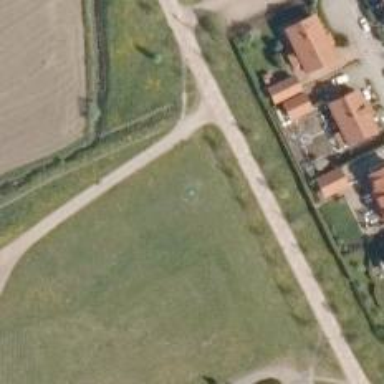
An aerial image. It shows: Disc golf basket.